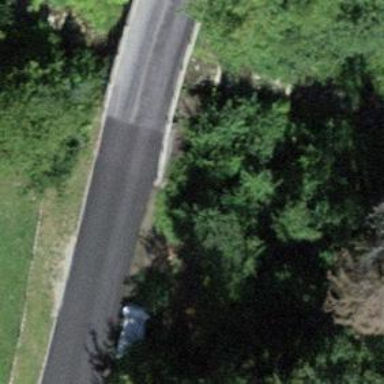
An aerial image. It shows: Unclassified road on bridge.